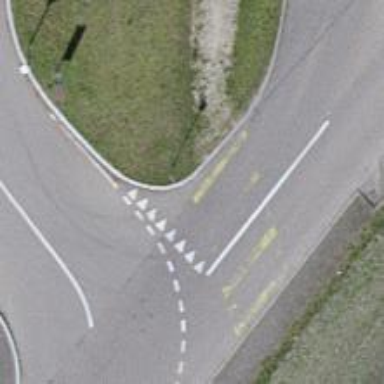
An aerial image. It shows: Zebra crossing on the road.